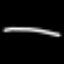
Label: line